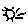
Label: sun